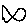
Label: fish